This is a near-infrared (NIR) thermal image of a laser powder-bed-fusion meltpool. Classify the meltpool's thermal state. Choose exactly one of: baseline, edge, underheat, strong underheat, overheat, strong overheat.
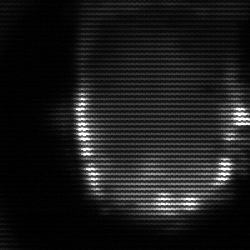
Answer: baseline